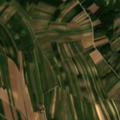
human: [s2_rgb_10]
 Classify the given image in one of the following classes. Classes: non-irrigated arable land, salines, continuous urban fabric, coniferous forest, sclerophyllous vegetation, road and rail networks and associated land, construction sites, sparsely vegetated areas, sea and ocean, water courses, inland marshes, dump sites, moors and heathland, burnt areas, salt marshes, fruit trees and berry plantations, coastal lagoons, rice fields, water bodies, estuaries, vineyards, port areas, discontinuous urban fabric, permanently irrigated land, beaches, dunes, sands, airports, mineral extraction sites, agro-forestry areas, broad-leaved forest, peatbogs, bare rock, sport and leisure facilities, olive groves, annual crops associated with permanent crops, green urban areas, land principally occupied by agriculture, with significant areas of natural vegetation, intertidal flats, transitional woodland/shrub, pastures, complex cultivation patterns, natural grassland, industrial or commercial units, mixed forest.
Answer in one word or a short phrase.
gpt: non-irrigated arable land, vineyards, land principally occupied by agriculture, with significant areas of natural vegetation